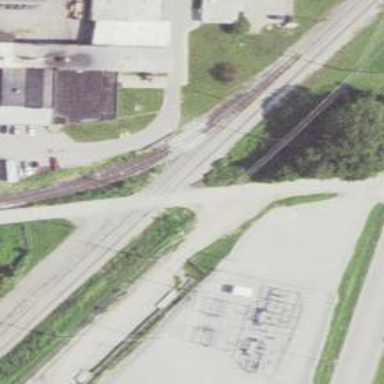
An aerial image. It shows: Level crossing along the railway.